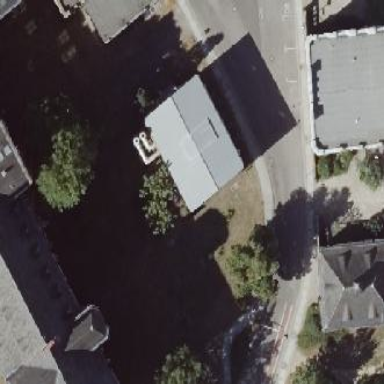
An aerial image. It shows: Service building.